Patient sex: F
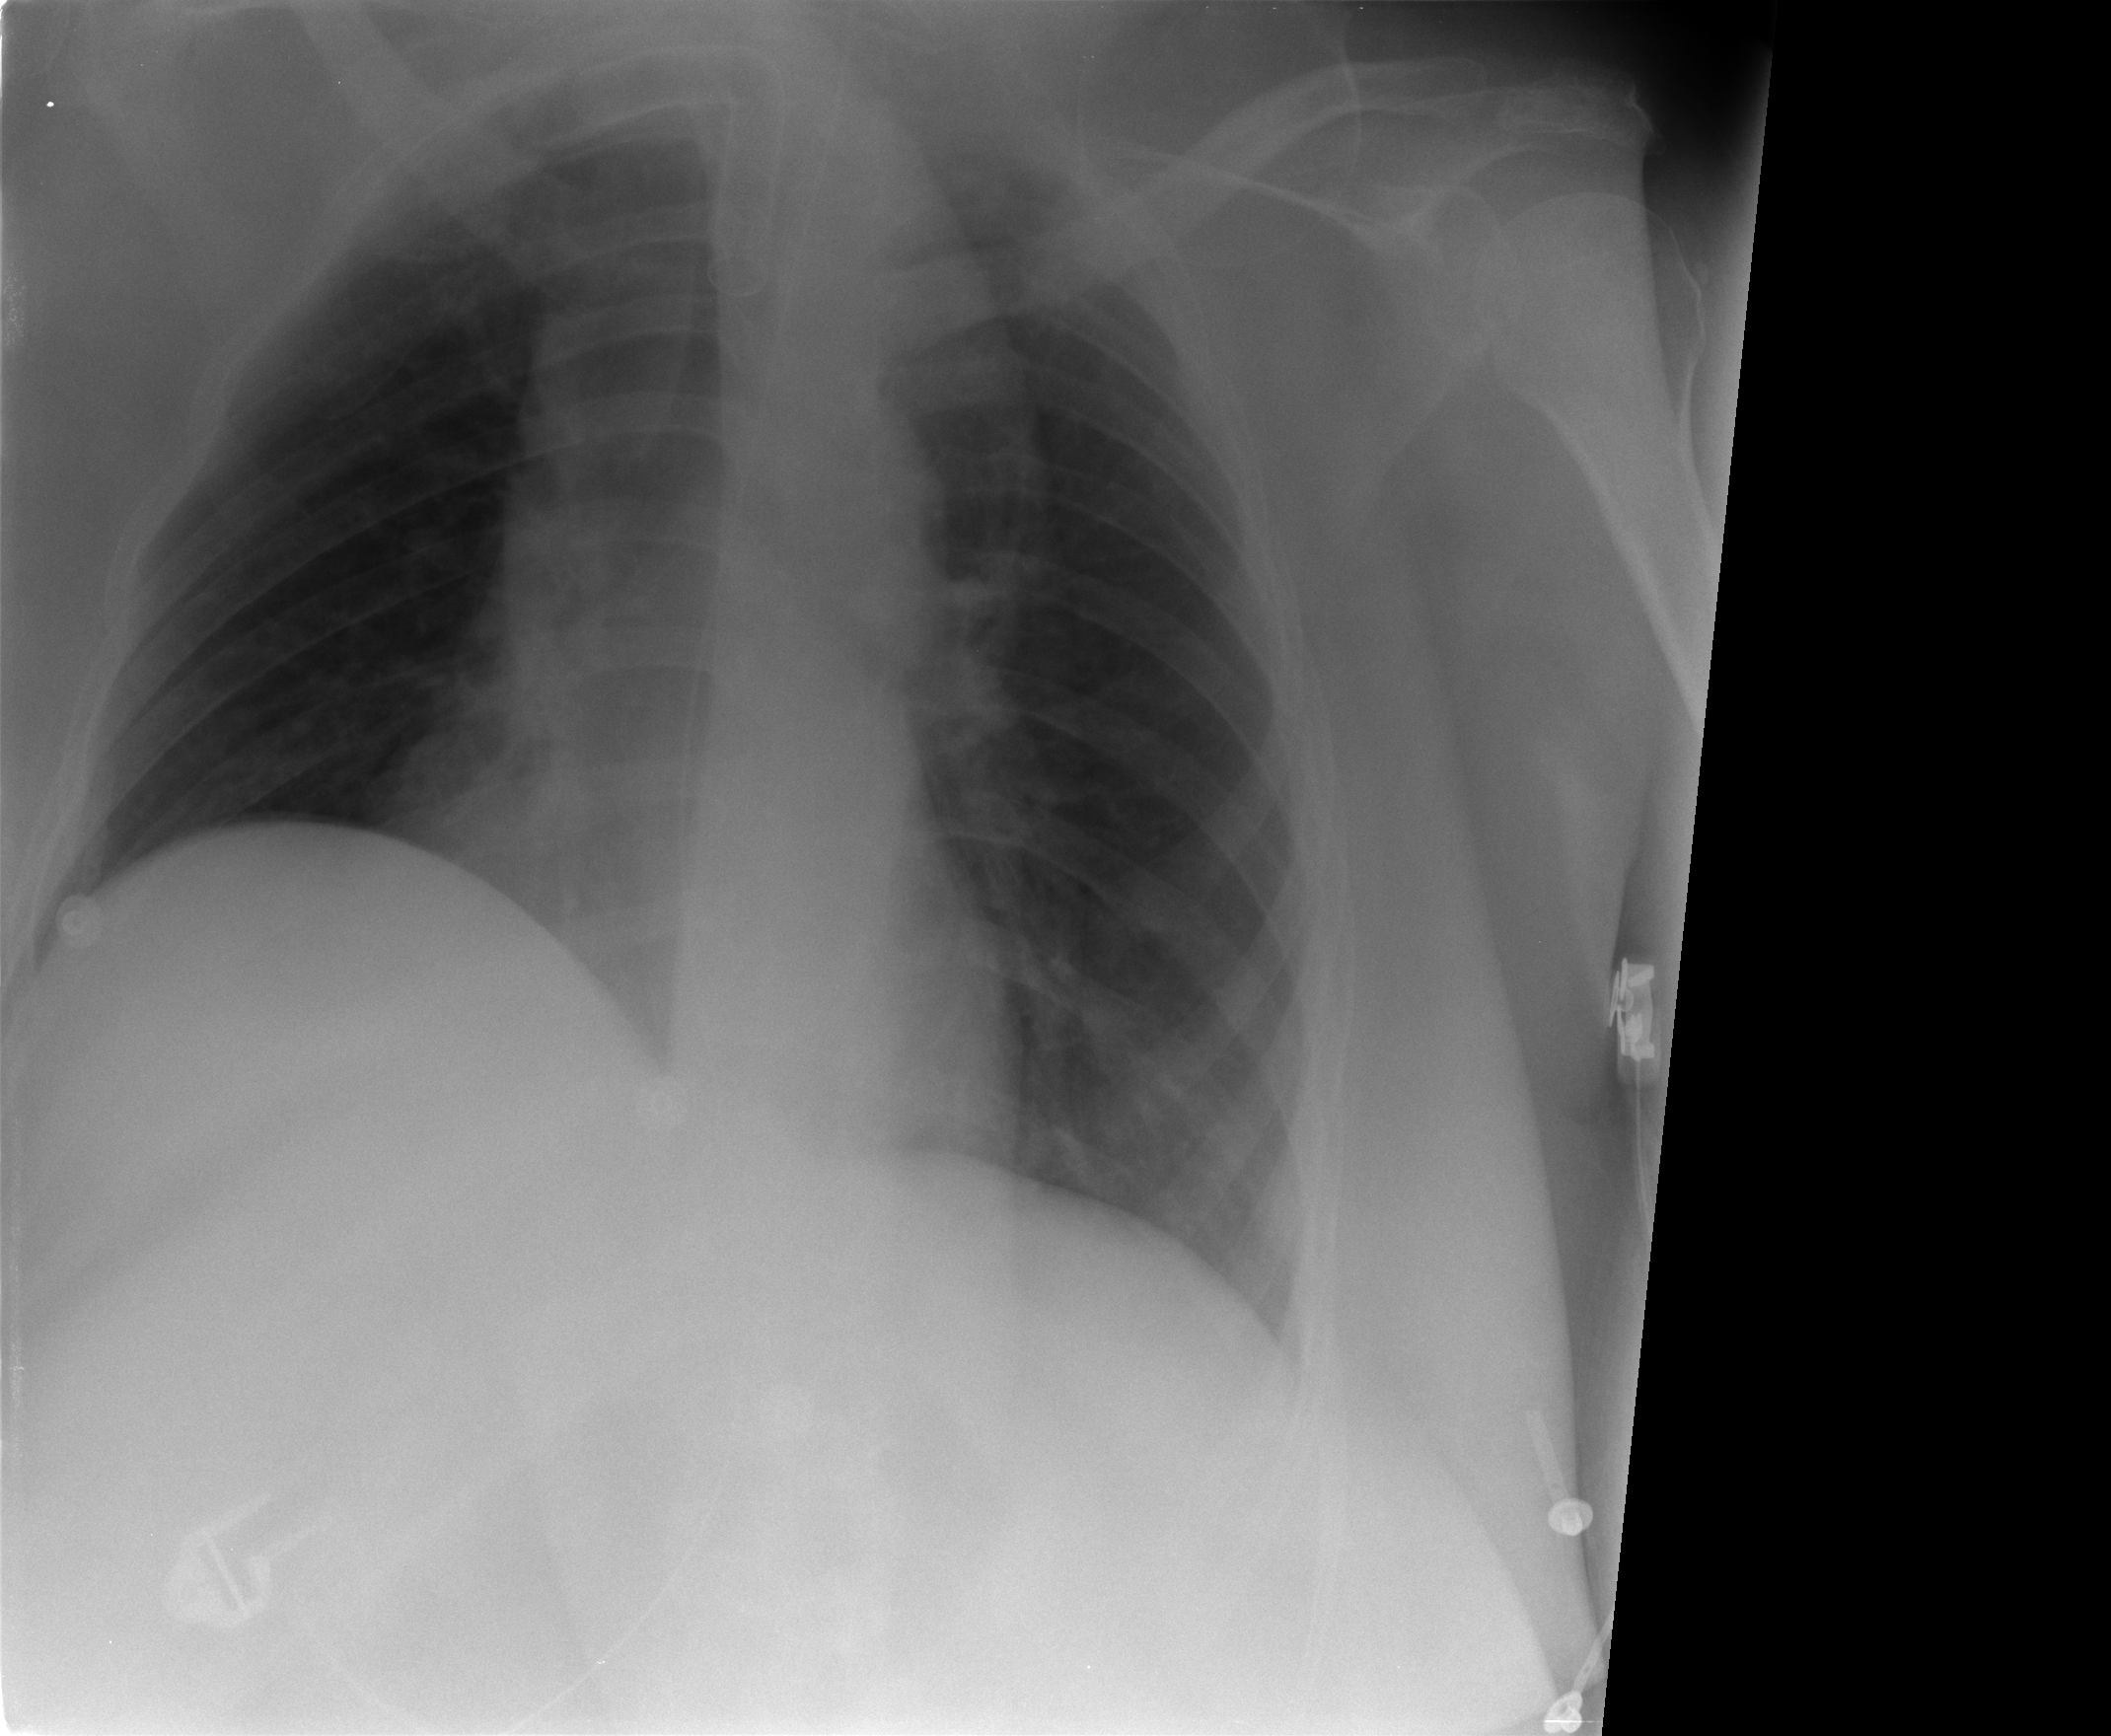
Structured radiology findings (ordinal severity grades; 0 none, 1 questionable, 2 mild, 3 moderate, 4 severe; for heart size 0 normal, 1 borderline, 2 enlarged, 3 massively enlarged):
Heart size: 0
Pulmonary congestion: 0
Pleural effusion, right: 0
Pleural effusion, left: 0
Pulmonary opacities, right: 0
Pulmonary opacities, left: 0
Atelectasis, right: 0
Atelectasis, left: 1